Brain MRI, t2w sequence, axial 2D slice.
Patient: age 55, sex F, weight 75 kg, height 1.7 m
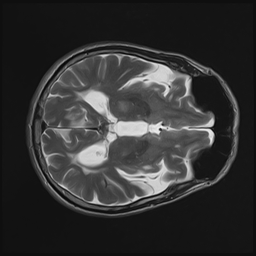